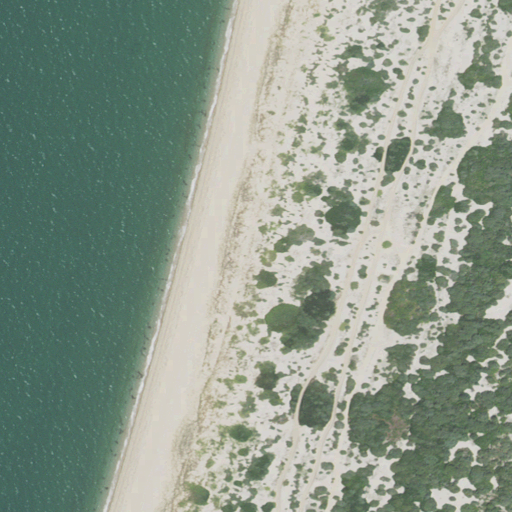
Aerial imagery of beach in Massachusetts named Coskata Beach containing barren land, open water, grassland, and herbaceous wetlands